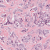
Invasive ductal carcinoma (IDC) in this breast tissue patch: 1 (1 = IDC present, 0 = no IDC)